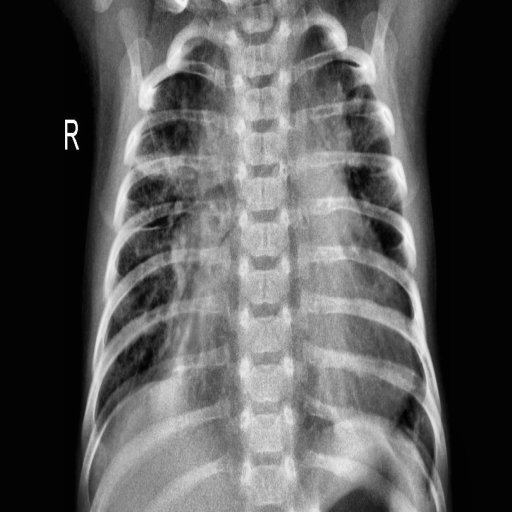
Finding: PNEUMONIA